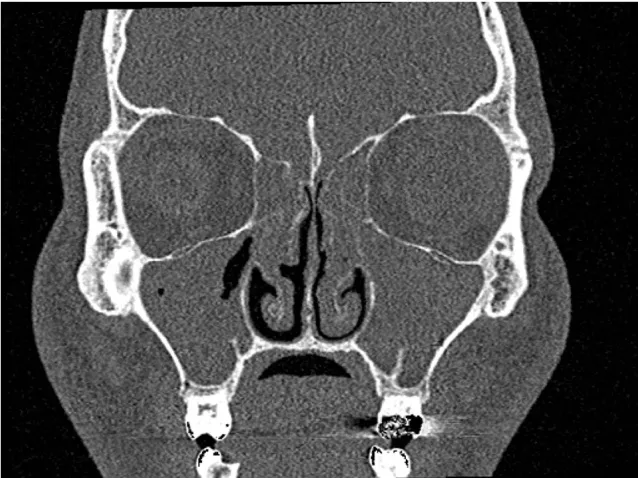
(a) CT Sinuses showing area of bony erosion in the left aspect of the cribriform plate (unmarked).
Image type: radiology (ct)